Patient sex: F
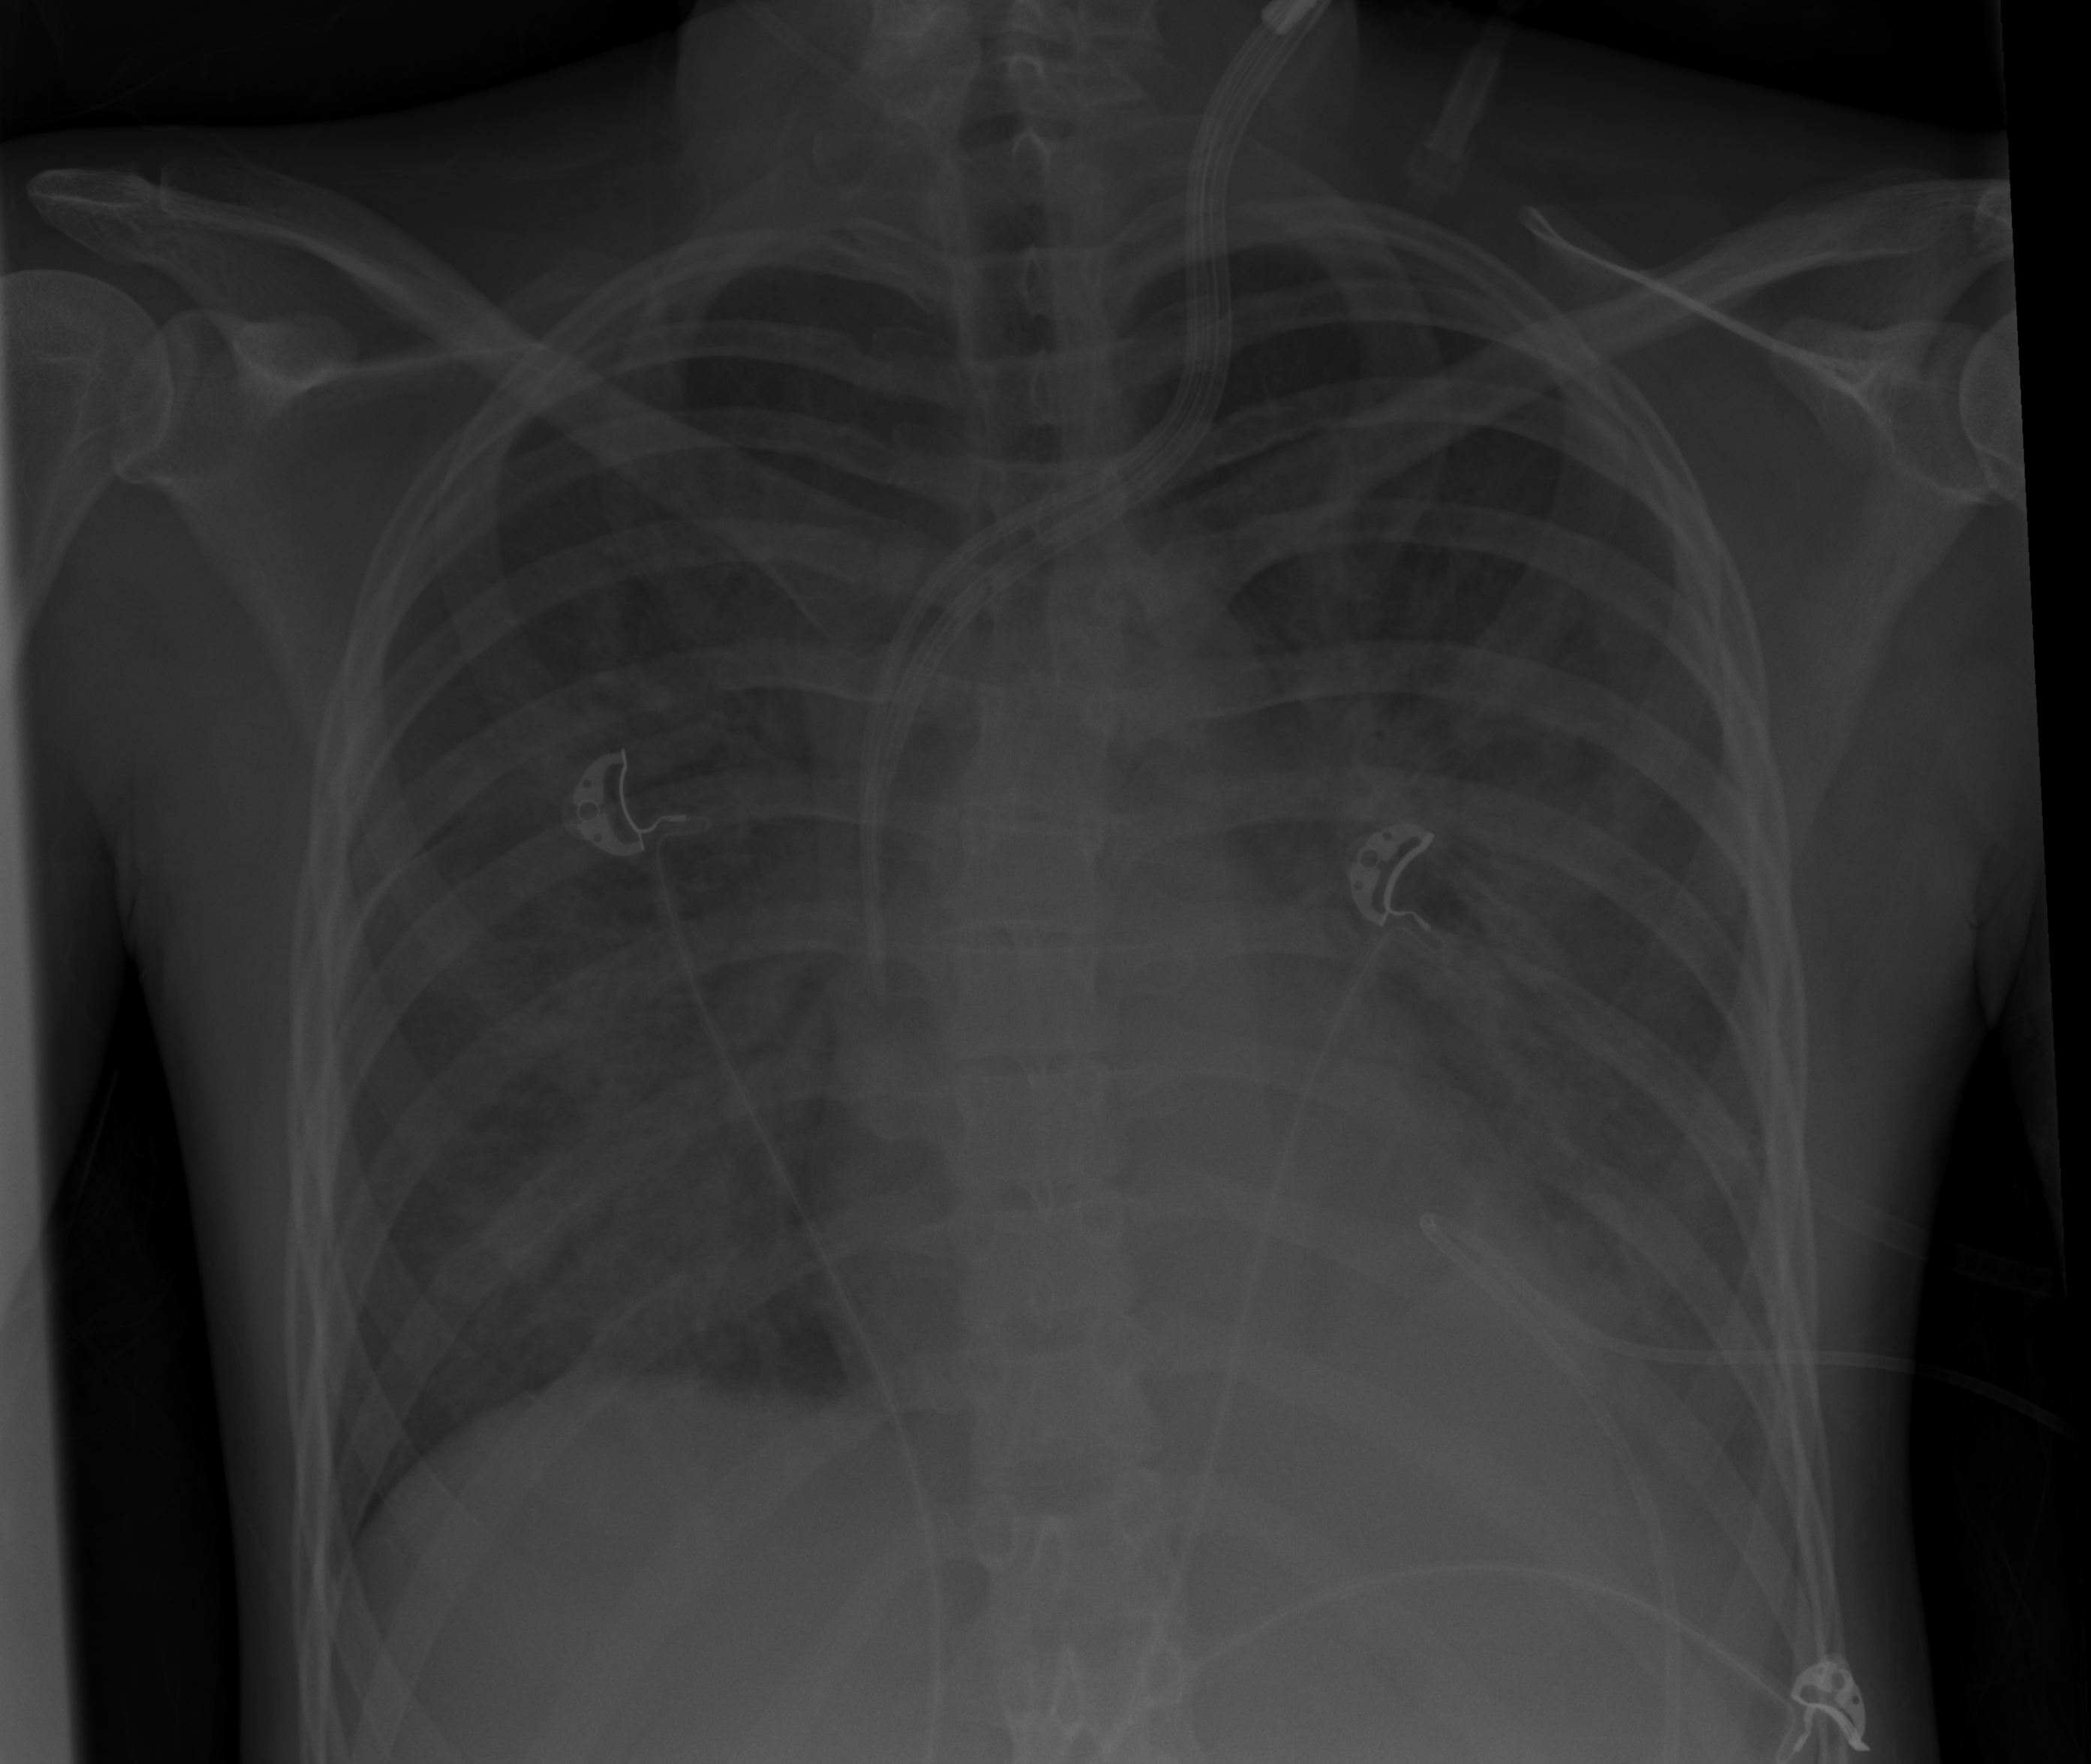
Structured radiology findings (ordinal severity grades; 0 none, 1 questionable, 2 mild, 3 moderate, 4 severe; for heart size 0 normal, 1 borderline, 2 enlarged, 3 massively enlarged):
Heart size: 0
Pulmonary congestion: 2
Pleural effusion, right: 0
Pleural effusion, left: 0
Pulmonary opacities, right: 3
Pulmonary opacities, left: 2
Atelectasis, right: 2
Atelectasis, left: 2